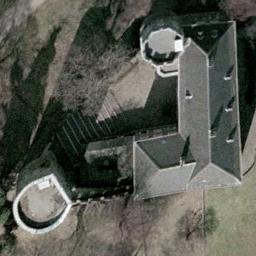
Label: church